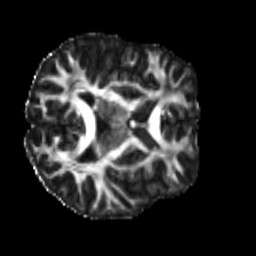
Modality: FA
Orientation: axial
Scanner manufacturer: siemens
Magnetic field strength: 3 T
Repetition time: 4 s
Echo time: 0.0594 s